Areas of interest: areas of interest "Park Square"
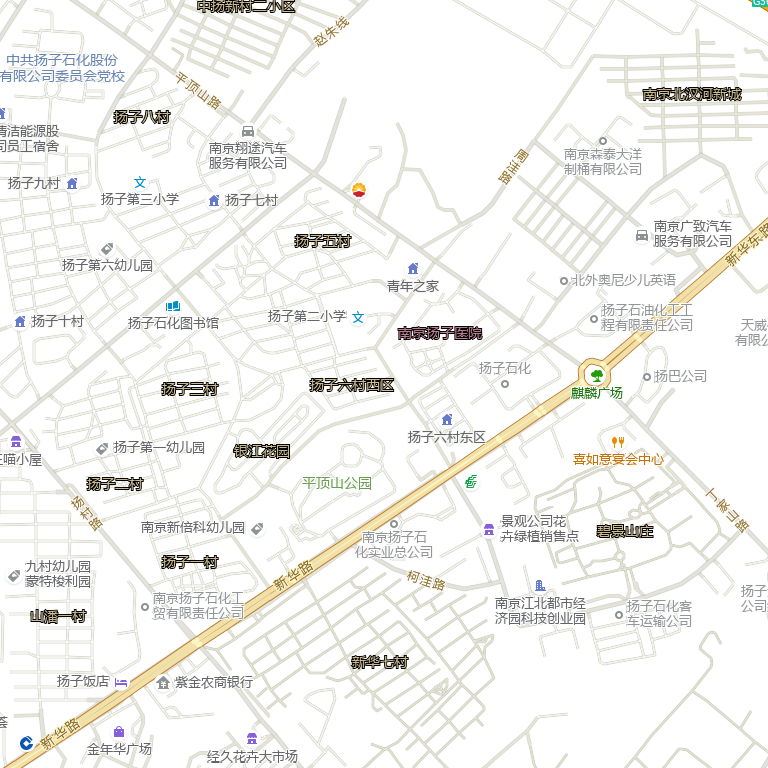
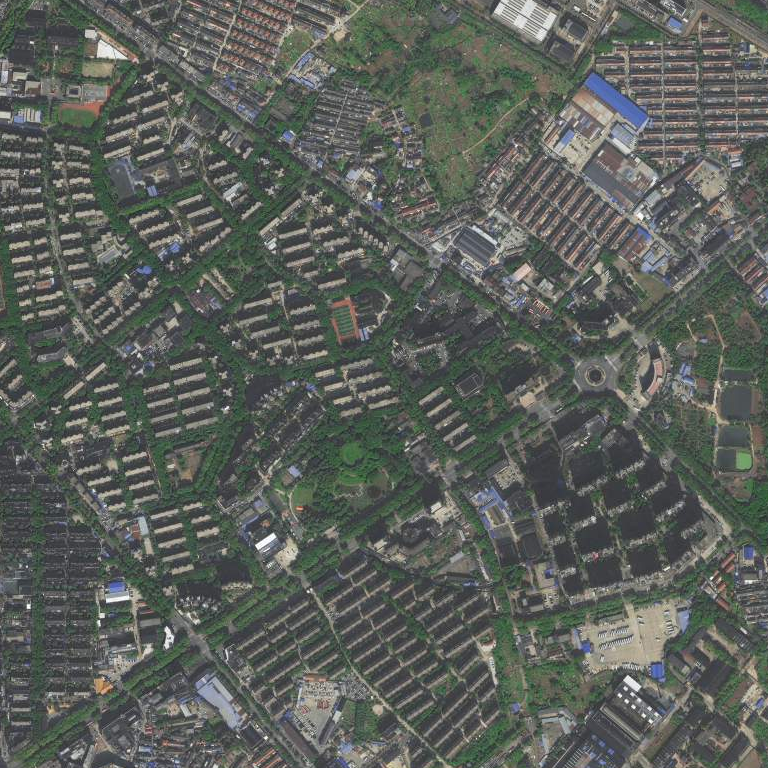